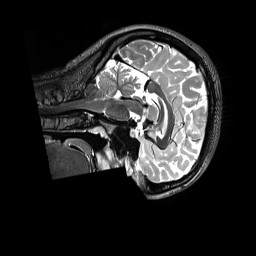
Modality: T2w
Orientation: sagittal
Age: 24
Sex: female
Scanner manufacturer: siemens
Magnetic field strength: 3 T
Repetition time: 3.2 s
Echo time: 0.728 s